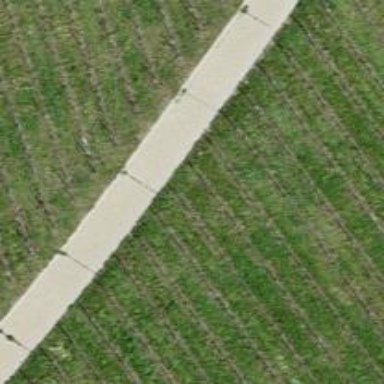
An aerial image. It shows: Concrete track with grade 1 tracktype.